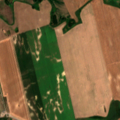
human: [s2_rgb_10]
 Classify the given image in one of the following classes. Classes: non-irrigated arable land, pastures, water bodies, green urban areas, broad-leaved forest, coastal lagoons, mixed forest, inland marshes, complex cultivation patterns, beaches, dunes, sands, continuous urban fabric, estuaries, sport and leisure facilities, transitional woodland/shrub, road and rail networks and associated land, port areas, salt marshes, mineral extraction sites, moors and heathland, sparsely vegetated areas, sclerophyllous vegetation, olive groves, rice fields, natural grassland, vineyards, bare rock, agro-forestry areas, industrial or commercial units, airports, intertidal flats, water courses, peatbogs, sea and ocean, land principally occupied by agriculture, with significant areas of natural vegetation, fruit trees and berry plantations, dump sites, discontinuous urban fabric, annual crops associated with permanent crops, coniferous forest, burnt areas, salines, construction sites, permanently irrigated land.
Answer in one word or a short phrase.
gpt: non-irrigated arable land, pastures